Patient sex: M
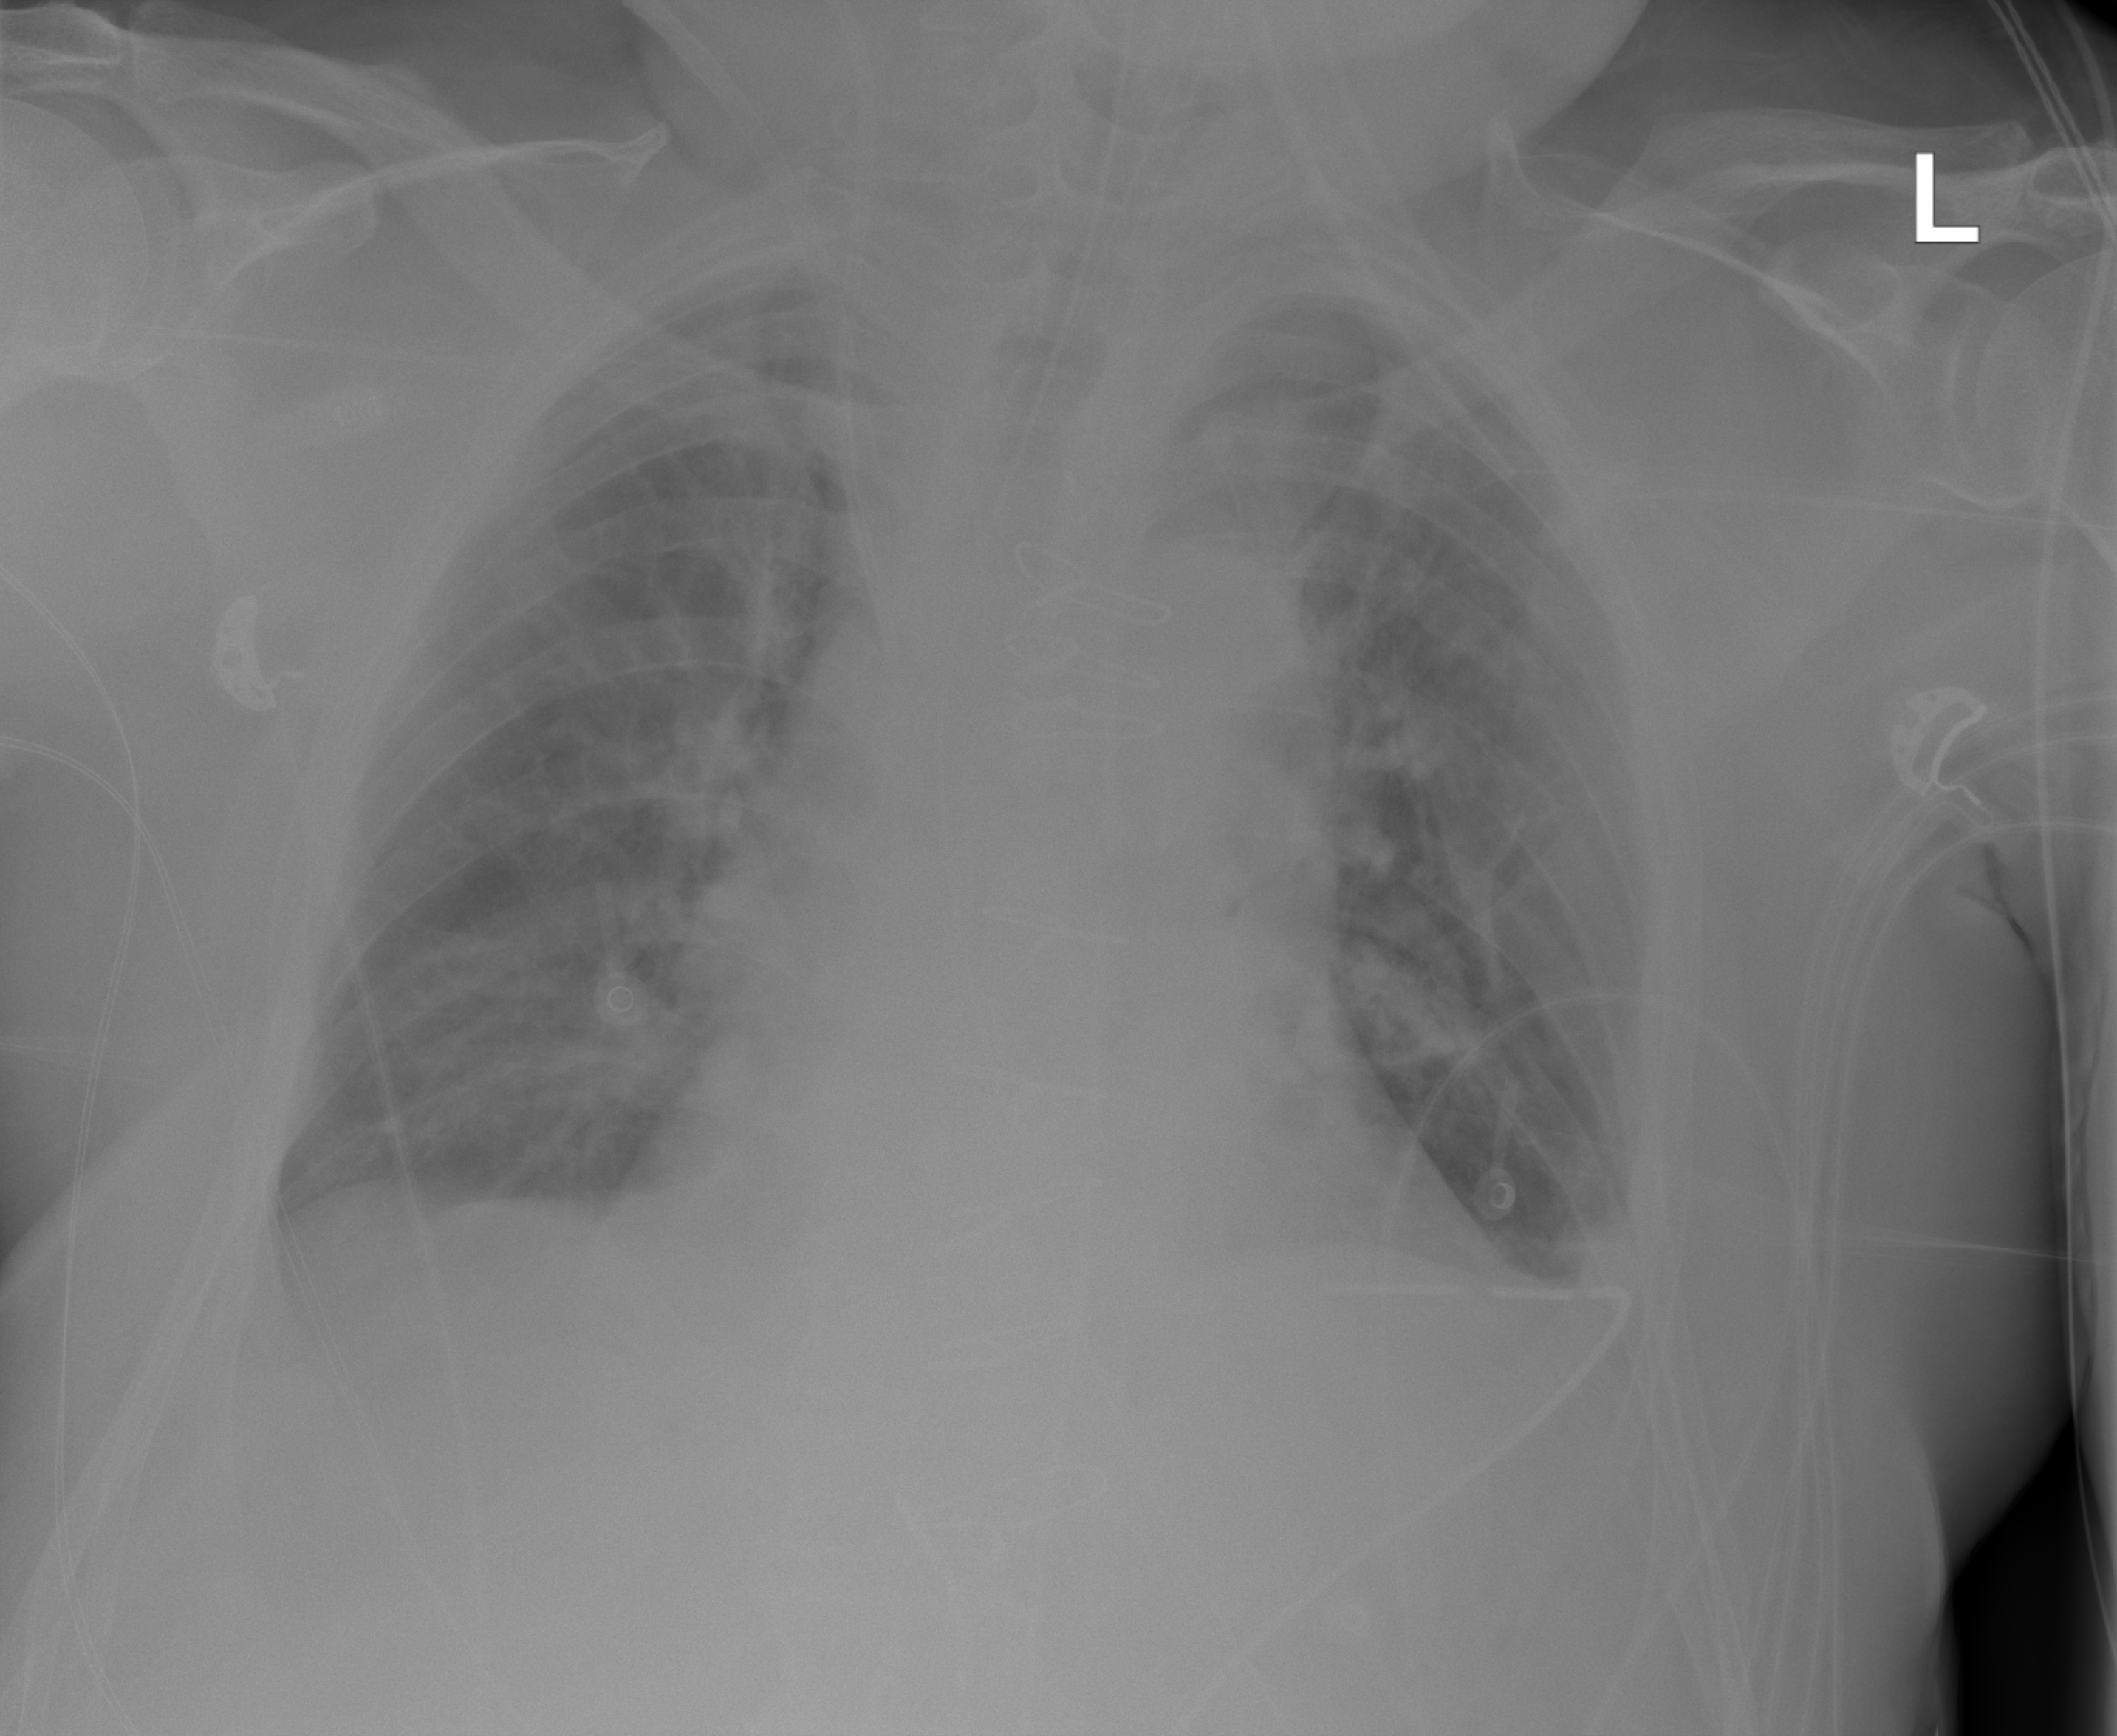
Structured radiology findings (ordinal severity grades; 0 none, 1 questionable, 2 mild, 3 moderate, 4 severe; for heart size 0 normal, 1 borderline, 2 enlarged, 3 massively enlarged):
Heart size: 2
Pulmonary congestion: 2
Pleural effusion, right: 1
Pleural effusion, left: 1
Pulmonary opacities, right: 0
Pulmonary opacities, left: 0
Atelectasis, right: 0
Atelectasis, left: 1